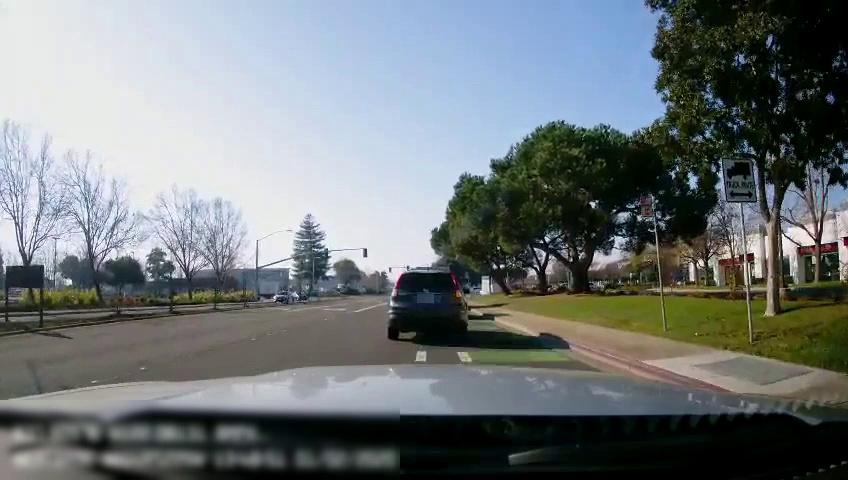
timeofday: Day
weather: Sunny
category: Drivable Space
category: Drivable Space
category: Vehicles | SUV
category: Vehicles | Car
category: Vehicles | Car
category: Lanes | Current Lane
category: Lanes | Alternate Lane
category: Lanes | Current Lane
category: Lanes | Alternate Lane
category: Traffic | Signs
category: Traffic | Signs